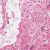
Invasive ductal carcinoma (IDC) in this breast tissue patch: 0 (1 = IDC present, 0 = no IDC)